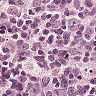
Metastatic tissue present: no